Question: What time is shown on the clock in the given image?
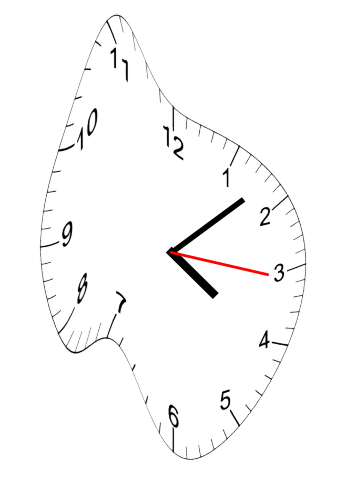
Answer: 04:08:16